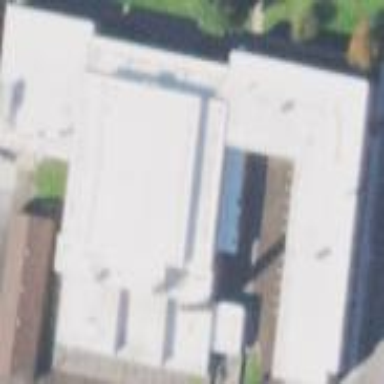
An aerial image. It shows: School building.